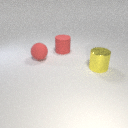
large red rubber cylinder behind large red rubber sphere